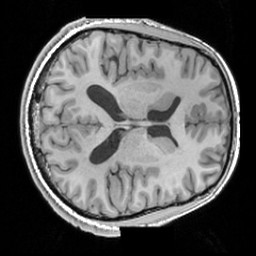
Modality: T1w
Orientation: axial
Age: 34
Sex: male
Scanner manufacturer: siemens
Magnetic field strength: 3 T
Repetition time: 1.63 s
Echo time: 0.00311 s